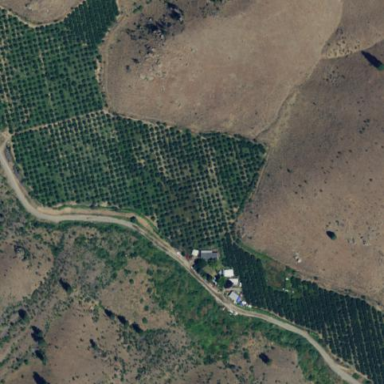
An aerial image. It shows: Orchard.